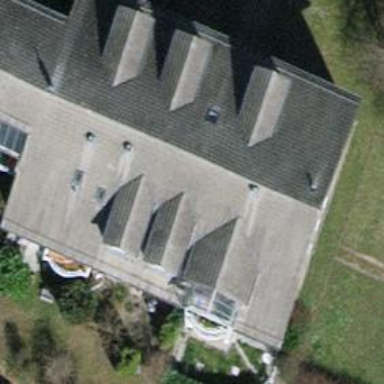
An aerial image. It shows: Building with tile roof.